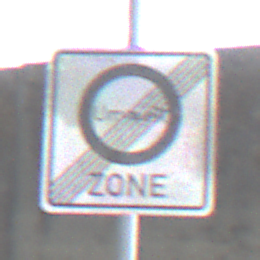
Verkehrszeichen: EndeUmweltzone
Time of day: Midday
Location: Outdoor (Suburban)
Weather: Overcast
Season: NotSpecified
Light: Natural